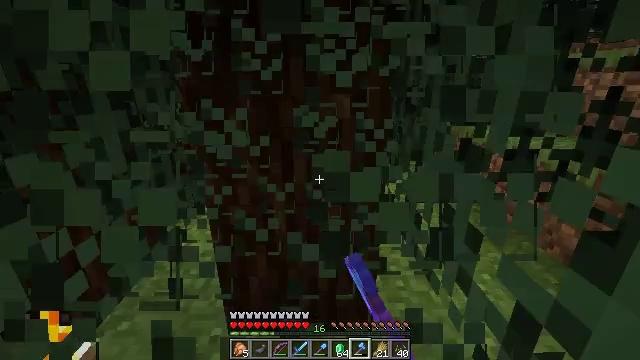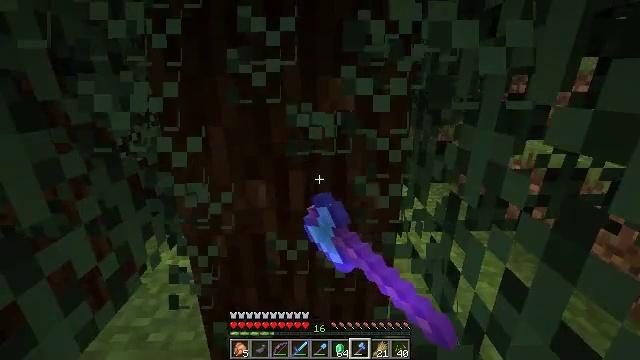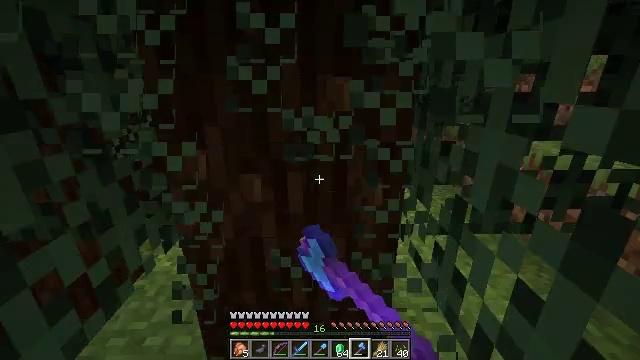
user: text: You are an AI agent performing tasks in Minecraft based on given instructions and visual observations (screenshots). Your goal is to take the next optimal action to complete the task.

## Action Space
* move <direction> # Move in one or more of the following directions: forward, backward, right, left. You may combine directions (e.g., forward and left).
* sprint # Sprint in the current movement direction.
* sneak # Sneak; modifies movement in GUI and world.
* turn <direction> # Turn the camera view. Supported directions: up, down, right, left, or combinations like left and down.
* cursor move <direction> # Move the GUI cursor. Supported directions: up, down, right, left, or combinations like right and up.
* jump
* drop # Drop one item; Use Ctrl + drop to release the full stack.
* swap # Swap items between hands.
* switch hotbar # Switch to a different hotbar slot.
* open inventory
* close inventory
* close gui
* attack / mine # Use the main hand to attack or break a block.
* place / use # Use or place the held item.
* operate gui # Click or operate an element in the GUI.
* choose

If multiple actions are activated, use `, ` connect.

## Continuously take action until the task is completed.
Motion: motion action
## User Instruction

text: Destroy the spruce leaves to get sticks and saplings.
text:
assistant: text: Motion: attack / mine
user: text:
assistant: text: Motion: attack / mine
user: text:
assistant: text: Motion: attack / mine